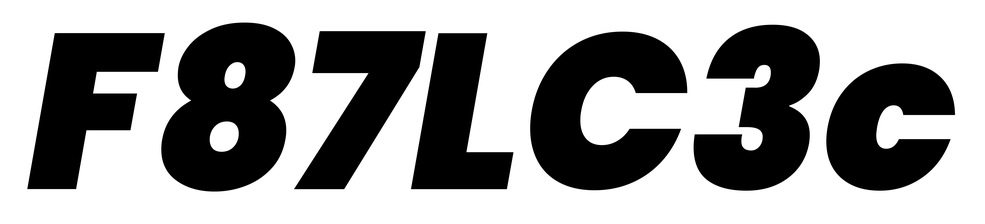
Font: Poppins-BlackItalic